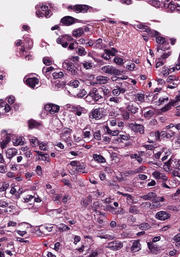
Tumor epithelial tissue: yes
Tumor-associated stroma tissue: no
Normal tissue: no